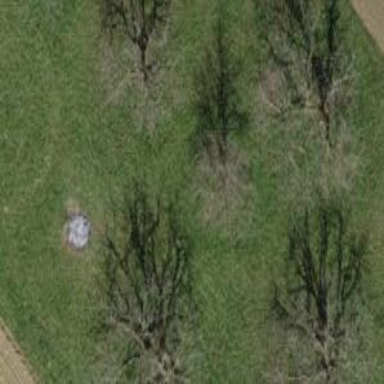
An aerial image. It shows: Mixed-leaf deciduous tree in its natural environment.